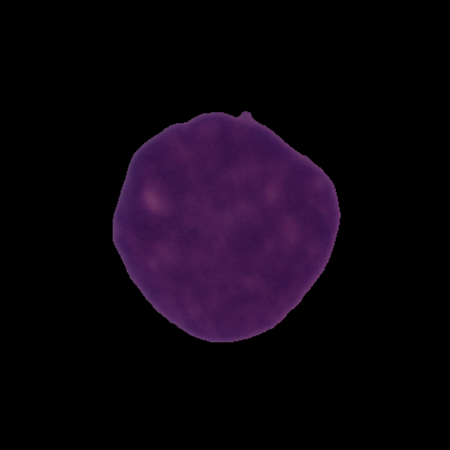
Label: cancer